Field crop: maize
Growth stage: 1
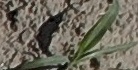
Species: sorghum